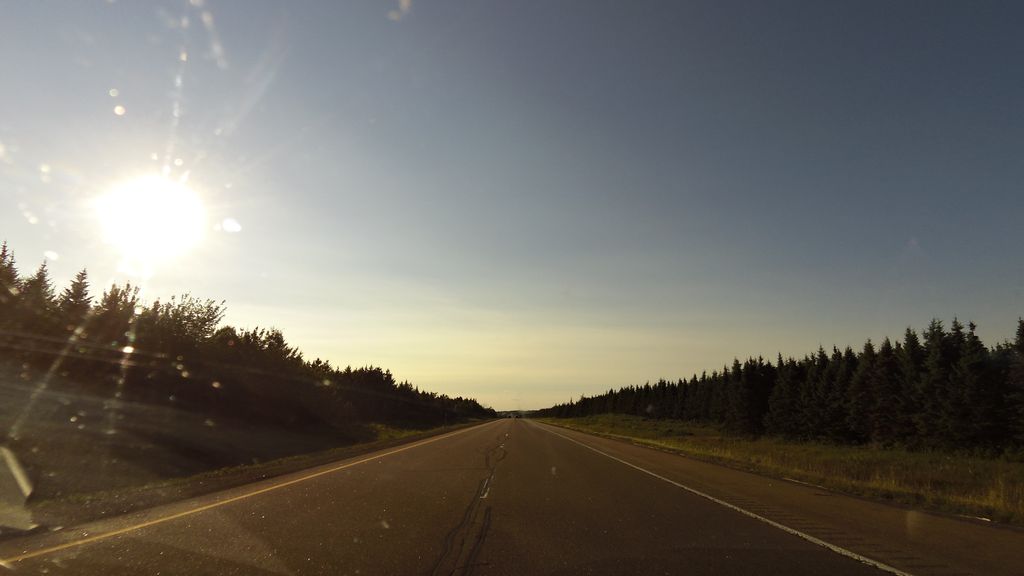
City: charlottetown